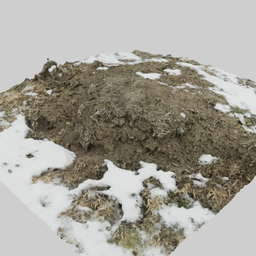
Label: nature